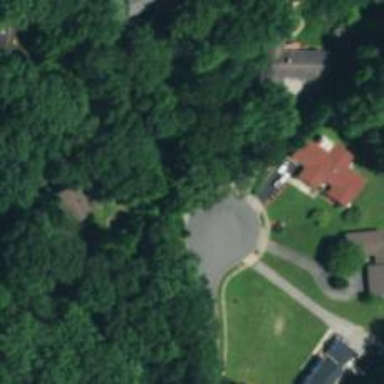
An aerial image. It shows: Driveway leading to service road.